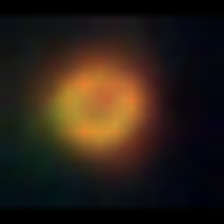
Taxon: NanoPlankton
Group: Other